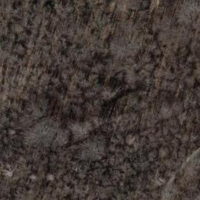
EUNIS habitat code: 41
Species observed at this site:
Lucanus cervus